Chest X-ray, AP view. Patient: 63 years old, sex F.
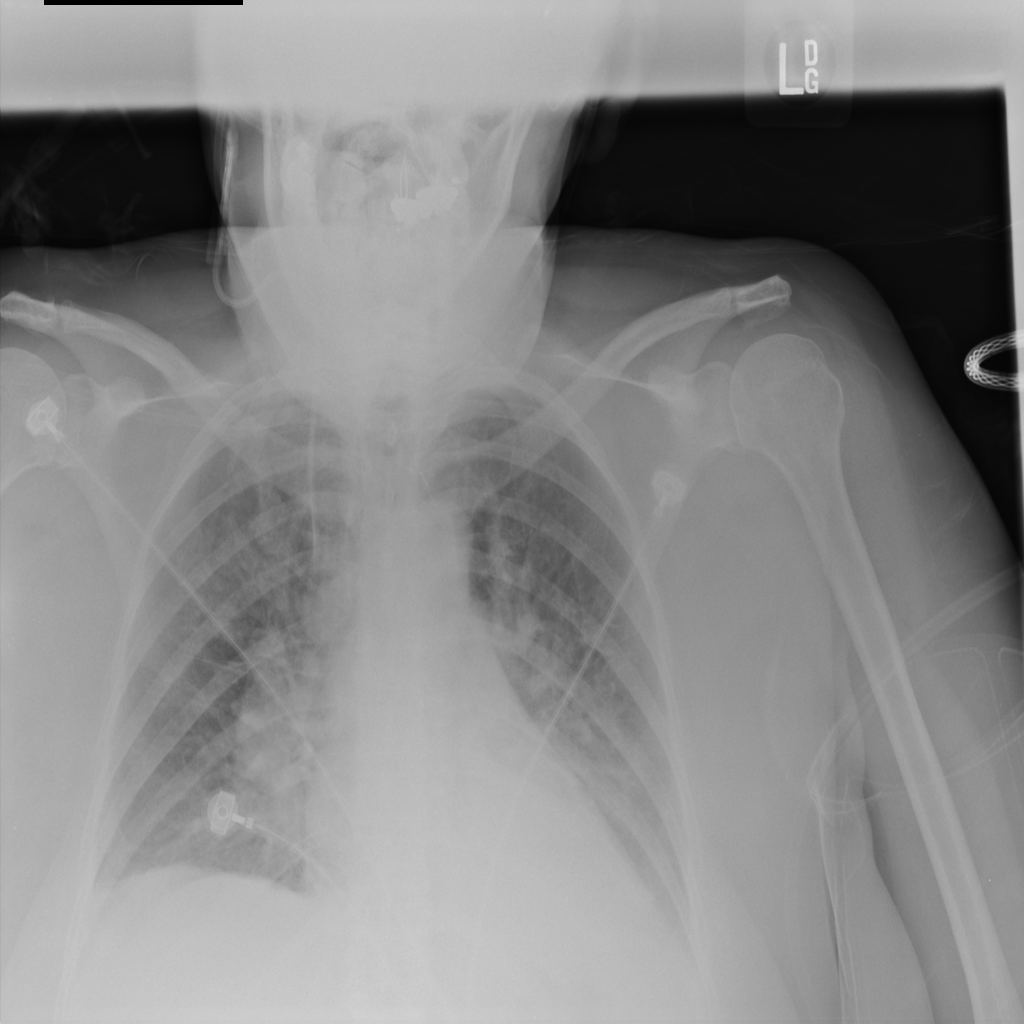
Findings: Atelectasis, Infiltration